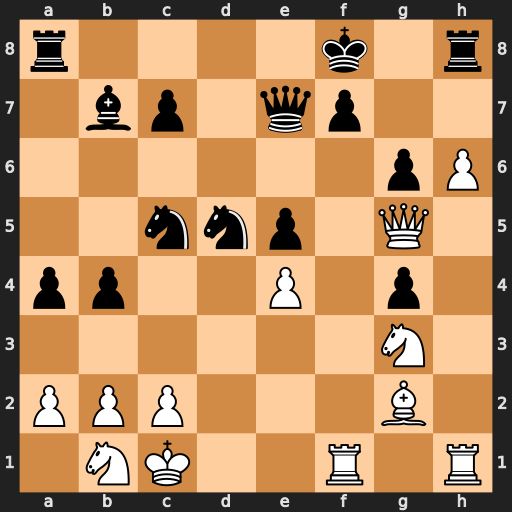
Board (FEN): r4k1r/1bp1qp2/6pP/2nnp1Q1/pp2P1p1/6N1/PPP3B1/1NK2R1R
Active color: w
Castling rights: -
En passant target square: -
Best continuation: Qxg6 Rg8 h7 Rxg6 h8=Q+ Rg8 Qh6+